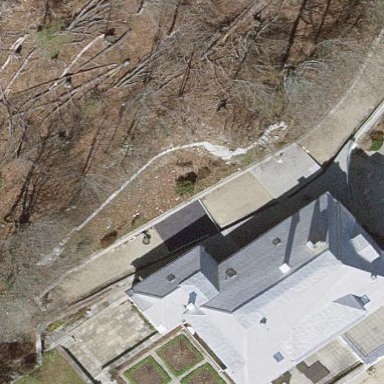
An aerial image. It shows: Building with half-hipped roof.